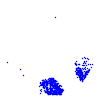
Particle: pion